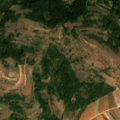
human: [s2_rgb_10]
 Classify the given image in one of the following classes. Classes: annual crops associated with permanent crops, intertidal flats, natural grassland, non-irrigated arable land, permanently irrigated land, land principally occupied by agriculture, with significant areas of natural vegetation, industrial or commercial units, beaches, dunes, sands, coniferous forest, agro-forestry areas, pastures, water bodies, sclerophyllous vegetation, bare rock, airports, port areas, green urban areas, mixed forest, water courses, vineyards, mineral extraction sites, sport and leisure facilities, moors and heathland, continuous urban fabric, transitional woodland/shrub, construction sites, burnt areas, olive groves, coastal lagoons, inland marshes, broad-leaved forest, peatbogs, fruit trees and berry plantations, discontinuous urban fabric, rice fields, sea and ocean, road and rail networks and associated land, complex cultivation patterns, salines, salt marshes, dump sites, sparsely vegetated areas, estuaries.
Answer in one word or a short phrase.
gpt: non-irrigated arable land, pastures, complex cultivation patterns, land principally occupied by agriculture, with significant areas of natural vegetation, broad-leaved forest, transitional woodland/shrub